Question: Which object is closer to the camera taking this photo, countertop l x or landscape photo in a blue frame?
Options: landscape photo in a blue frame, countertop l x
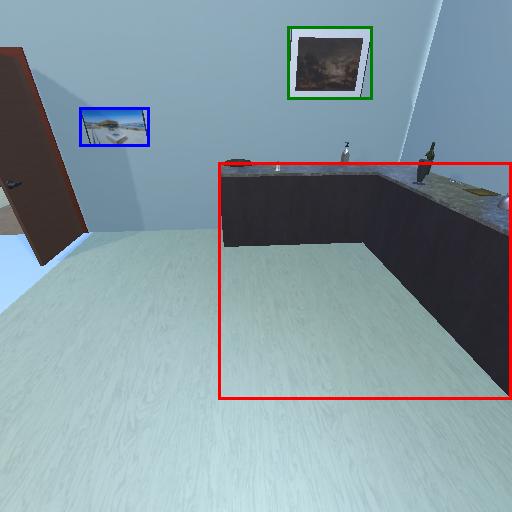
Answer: landscape photo in a blue frame